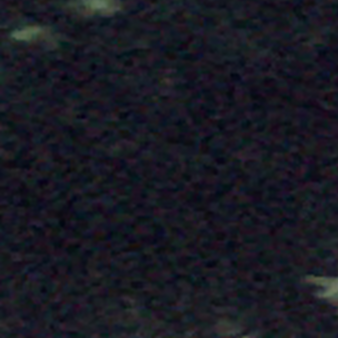
Label: other